Field crop: tomato
Growth stage: 2
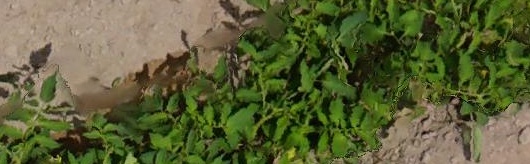
Species: tomato